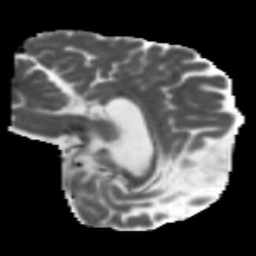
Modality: MD
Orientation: sagittal
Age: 46
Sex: male
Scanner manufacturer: siemens
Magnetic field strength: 3 T
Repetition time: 5.47 s
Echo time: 0.0854 s